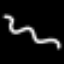
Label: squiggle